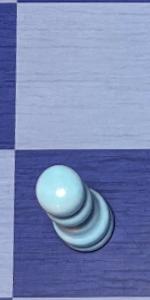
Label: Pawn_White